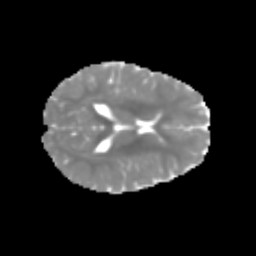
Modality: MD
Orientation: axial
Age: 7
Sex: male
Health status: healthy